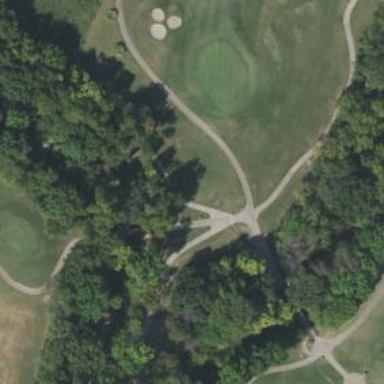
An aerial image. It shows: Service road used as golf cart path.